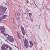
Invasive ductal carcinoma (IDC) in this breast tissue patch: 1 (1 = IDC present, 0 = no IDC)